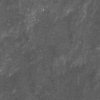
Label: not_dusty